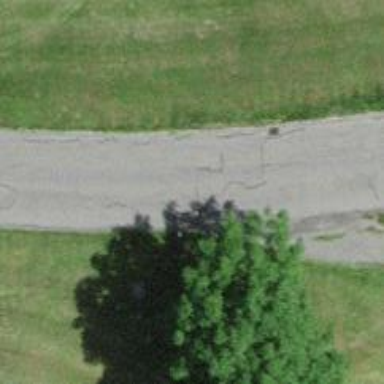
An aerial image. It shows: Tertiary road with asphalt surface.